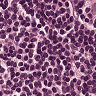
Metastatic tissue present: no